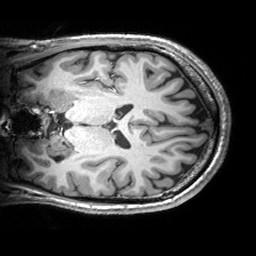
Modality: T1w
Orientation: coronal
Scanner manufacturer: siemens
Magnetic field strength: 3 T
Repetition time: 2.53 s
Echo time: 0.00299 s